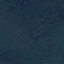
Label: Forest